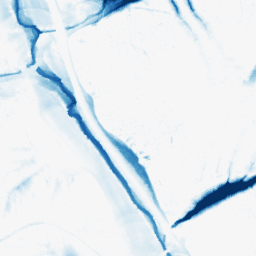
Category: morphological
Decomposition family: morphological_ellipse
Decomposition parameters: operation: closing
width: 30
height: 50
Upsampling method: quartic
Upsampling parameters: scale: 4
Upsampling scale: 4